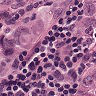
Metastatic tissue present: yes